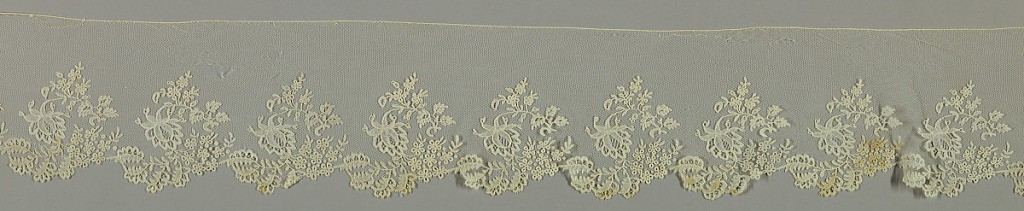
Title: Border
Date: late 18th century
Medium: linen Technique: bobbin lace, Brussels style
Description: Band with a scalloped border of elaborate floral sprays along one edge. Hexagonal mesh ground, sometime referred to as Fond Droschel.